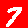
Digit: 7